Question: Well basically I'm making an app which needs something like an action bar, 4 buttons bellow that and a listview on the rest of the screen. But I'm stuck at how to arrange them, since I'm also using a navigation drawer.
This is how it's supossed to look:
The problem is that I have no idea how to arrange them properly I did this but I know it's wrong and it's still missing the actionbar like header:
'''
<android.support.v4.widget.DrawerLayout xmlns:android="http://schemas.android.com/apk/res/android"
android:id="@+id/drawer_layout"
android:layout_width="match_parent"
android:layout_height="match_parent" >
<LinearLayout
android:id="@+id/menu"
android:layout_width="match_parent"
android:layout_height="70dp"
android:orientation="horizontal" >
<ImageButton
android:id="@+id/btnFormatos"
android:layout_width="0dp"
android:layout_height="wrap_content"
android:layout_weight="1"
android:src="@drawable/b_formato"
android:onClick="formatos"
android:contentDescription="@string/desc"
/>
<ImageButton
android:id="@+id/btnTiendas"
android:layout_width="0dp"
android:layout_height="wrap_content"
android:layout_weight="1"
android:src="@drawable/b_tiendas"
android:onClick="tiendas"
android:contentDescription="@string/desc"
/>
<ImageButton
android:id="@+id/btnMarcas"
android:layout_width="0dp"
android:layout_height="wrap_content"
android:layout_weight="1"
android:src="@drawable/b_marcas"
android:onClick="marcas"
android:contentDescription="@string/desc"
/>
<ImageButton
android:id="@+id/btnGiros"
android:layout_width="0dp"
android:layout_height="wrap_content"
android:layout_weight="1"
android:src="@drawable/b_categorias"
android:onClick="categorias"
android:contentDescription="@string/desc"
/>
<ImageButton
android:id="@+id/btnOrdenar"
android:layout_width="0dp"
android:layout_height="wrap_content"
android:layout_weight="1"
android:src="@drawable/b_ordenar"
android:onClick="ordenar"
android:contentDescription="@string/desc"
/>
</LinearLayout>
<ListView
android:id="@+id/list"
android:layout_width="fill_parent"
android:layout_height="wrap_content"
android:divider="#b5b5b5"
android:dividerHeight="1dp"
android:listSelector="@drawable/list_selector"
android:translationY="70dp"
android:layout_weight="1"
/>
<ListView
android:id="@+id/left_drawer"
android:layout_width="240dp"
android:layout_height="match_parent"
android:layout_gravity="start"
android:background="#111"
android:choiceMode="singleChoice"
android:divider="@android:color/transparent"
android:dividerHeight="0dp" />
</android.support.v4.widget.DrawerLayout>
'''
Not to mention that with translateY on my listView when I get to the bottom of the list I can't see the last item.
I know I'm supossed to be using fragments and I'm looking into that but that won't solve my initial problem so any help would be appreciated.
Thank you for your time
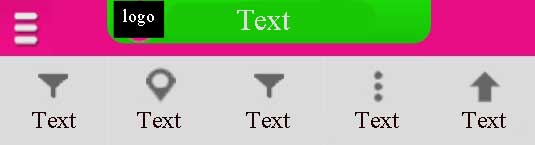
Answer: Update your xml file as per code below
'''
<android.support.v4.widget.DrawerLayout xmlns:android="http://schemas.android.com/apk/res/android"
android:id="@+id/drawer_layout"
android:layout_width="match_parent"
android:layout_height="match_parent" >
<FrameLayout android:layout_width="match_parent"
android:layout_height="match_parent" >
<LinearLayout
android:id="@+id/menu"
android:layout_width="match_parent"
android:layout_height="70dp"
android:orientation="horizontal" >
<ImageButton
android:id="@+id/btnFormatos"
android:layout_width="0dp"
android:layout_height="wrap_content"
android:layout_weight="1"
android:src="@drawable/b_formato"
android:onClick="formatos"
android:contentDescription="@string/desc"
/>
<ImageButton
android:id="@+id/btnTiendas"
android:layout_width="0dp"
android:layout_height="wrap_content"
android:layout_weight="1"
android:src="@drawable/b_tiendas"
android:onClick="tiendas"
android:contentDescription="@string/desc"
/>
<ImageButton
android:id="@+id/btnMarcas"
android:layout_width="0dp"
android:layout_height="wrap_content"
android:layout_weight="1"
android:src="@drawable/b_marcas"
android:onClick="marcas"
android:contentDescription="@string/desc"
/>
<ImageButton
android:id="@+id/btnGiros"
android:layout_width="0dp"
android:layout_height="wrap_content"
android:layout_weight="1"
android:src="@drawable/b_categorias"
android:onClick="categorias"
android:contentDescription="@string/desc"
/>
<ImageButton
android:id="@+id/btnOrdenar"
android:layout_width="0dp"
android:layout_height="wrap_content"
android:layout_weight="1"
android:src="@drawable/b_ordenar"
android:onClick="ordenar"
android:contentDescription="@string/desc"
/>
</LinearLayout>
<ListView
android:id="@+id/list"
android:layout_width="fill_parent"
android:layout_height="wrap_content"
android:divider="#b5b5b5"
android:dividerHeight="1dp"
android:listSelector="@drawable/list_selector"
android:layout_marginTop="70dp"
android:layout_weight="1"
/>
</FrameLayout>
<ListView
android:id="@+id/left_drawer"
android:layout_width="240dp"
android:layout_height="match_parent"
android:layout_gravity="start"
android:background="#111"
android:choiceMode="singleChoice"
android:divider="@android:color/transparent"
android:dividerHeight="0dp" />
</android.support.v4.widget.DrawerLayout>
'''
Try and enjoy.